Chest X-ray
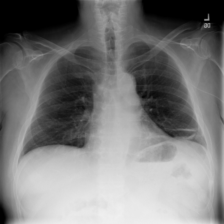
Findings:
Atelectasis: positive
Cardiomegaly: negative
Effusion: negative
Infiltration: positive
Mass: negative
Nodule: negative
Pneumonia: negative
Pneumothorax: negative
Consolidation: negative
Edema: negative
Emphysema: negative
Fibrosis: negative
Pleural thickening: negative
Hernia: negative